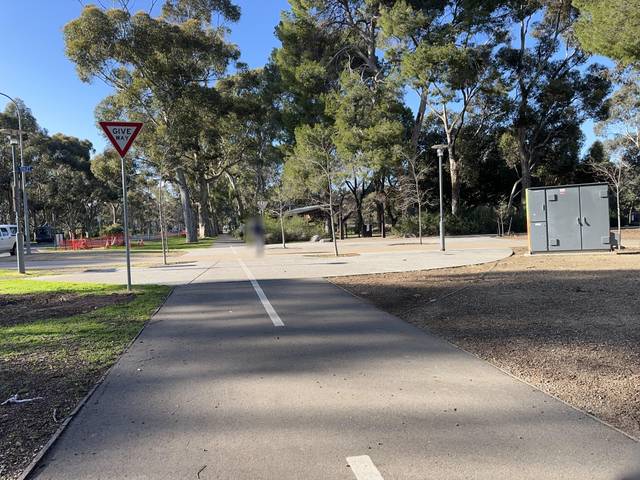
Region: Australia
Coordinates: -34.937, 138.61